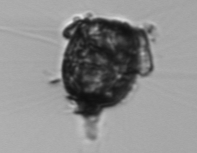
Label: Thalassiosira_TAG_external_detritus